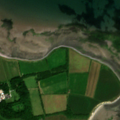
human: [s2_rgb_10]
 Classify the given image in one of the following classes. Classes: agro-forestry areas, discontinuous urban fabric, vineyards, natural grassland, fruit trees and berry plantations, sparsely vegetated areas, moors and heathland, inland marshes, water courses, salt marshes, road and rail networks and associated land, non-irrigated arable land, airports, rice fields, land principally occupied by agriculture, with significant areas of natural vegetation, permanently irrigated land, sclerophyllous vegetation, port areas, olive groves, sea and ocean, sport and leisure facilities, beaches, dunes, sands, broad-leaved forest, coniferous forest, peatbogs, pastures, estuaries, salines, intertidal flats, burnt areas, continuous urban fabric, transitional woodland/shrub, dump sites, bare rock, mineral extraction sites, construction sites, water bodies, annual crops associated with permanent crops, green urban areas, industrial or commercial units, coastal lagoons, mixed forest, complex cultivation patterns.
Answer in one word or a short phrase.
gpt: non-irrigated arable land, broad-leaved forest, intertidal flats, sea and ocean